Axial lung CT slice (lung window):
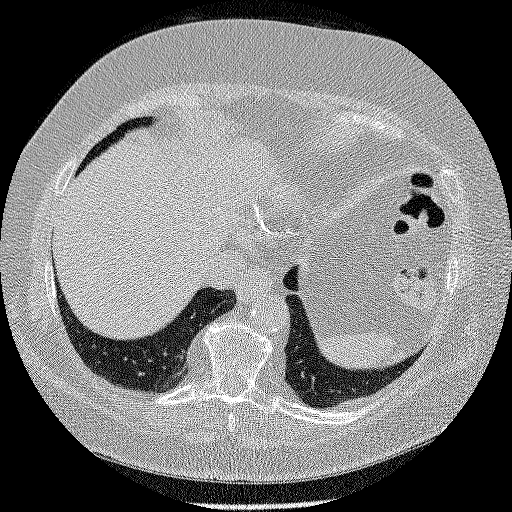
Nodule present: no